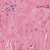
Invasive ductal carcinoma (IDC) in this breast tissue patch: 0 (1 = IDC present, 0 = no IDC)